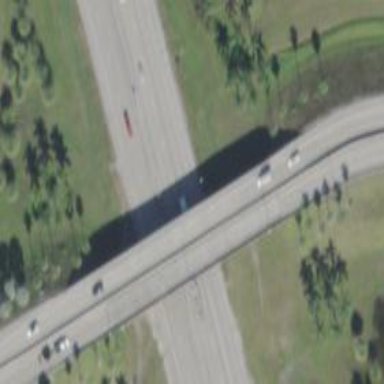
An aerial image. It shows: Man-made bridge.